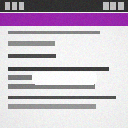
Screen state: on